Question: i have strange error :
'''
#define PTM_RATIO 32
// shape
b2PolygonShape axleShape;
axleShape.SetAsBox(20/PTM_RATIO,20/PTM_RATIO);
// fixture
b2FixtureDef axleFixture;
axleFixture.density=0.5;
axleFixture.friction=3;
axleFixture.restitution=0.3;
axleFixture.shape=&axleShape;
axleFixture.filter.groupIndex=-1;
// body definition
b2BodyDef axleBodyDef;
axleBodyDef.type=b2_dynamicBody;
// the rear axle itself
axleBodyDef.position.Set(m_cart->GetWorldCenter().x-(60/PTM_RATIO),m_cart->GetWorldCenter().y+(65/PTM_RATIO));
b2Body* rearAxle =m_world->CreateBody(&axleBodyDef);
rearAxle->CreateFixture(&axleFixture);
// the front axle itself
axleBodyDef.position.Set(m_cart->GetWorldCenter().x+(75/PTM_RATIO),m_cart->GetWorldCenter().y+(65/PTM_RATIO));
b2Body* frontAxle=m_world->CreateBody(&axleBodyDef);
frontAxle->CreateFixture(&axleFixture);
'''
in the last line im getting exception that says :

when i change it to :
'''
axleShape.SetAsBox(40/PTM_RATIO,40/PTM_RATIO);
'''
it is working , but its not in the right size i need .
how can i make small box's?
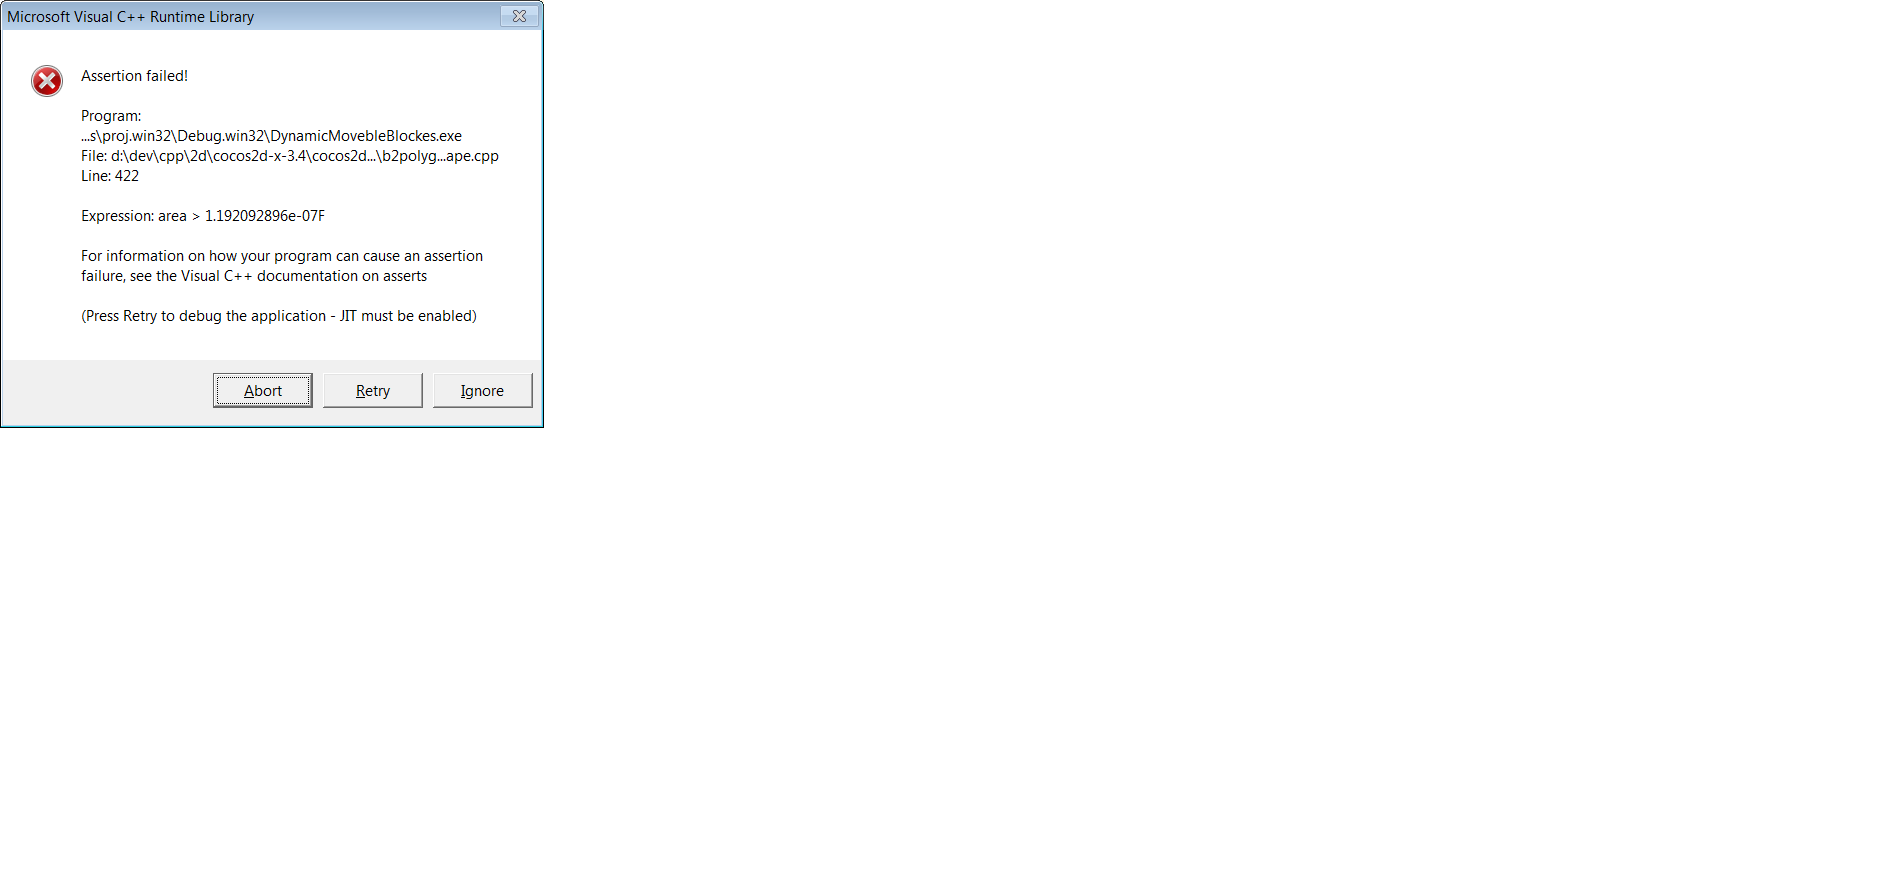
Answer: This is a case of integer division. When you pass '20/PTM_RATIO' into SetAsBox method, that is the same as '20/32', which evaluates to '0'.
You can fix this by changing this first line to '#define PTM_RATIO 32.0'. The point zero at the end should make all of the division expressions evaluate to a decimal.
The assert "area > 1.192092896E-07" makes sure that the area of the shape is larger than that number. The program won't compile if the assert fails. At the moment, you're passing in a half-width and half-height of 0, which means that the area of the rectangle will be 0, and this causes the assert to fail.